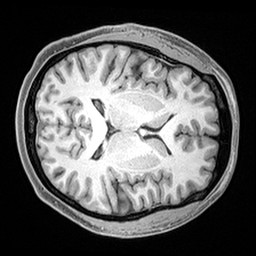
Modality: T1w
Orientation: axial
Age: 37
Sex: female
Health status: healthy
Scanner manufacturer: siemens
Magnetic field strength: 3 T
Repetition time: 2.4 s
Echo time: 0.00217 s